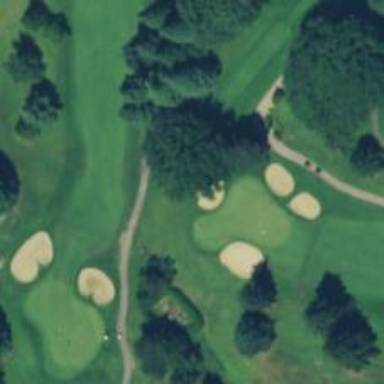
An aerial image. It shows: View of golf hole.